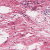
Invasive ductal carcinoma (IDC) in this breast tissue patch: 0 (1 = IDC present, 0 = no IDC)